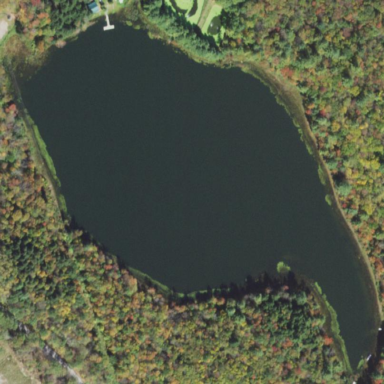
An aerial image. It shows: Pond or reservoir formed by natural water.